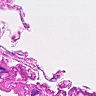
Metastatic tissue present: no